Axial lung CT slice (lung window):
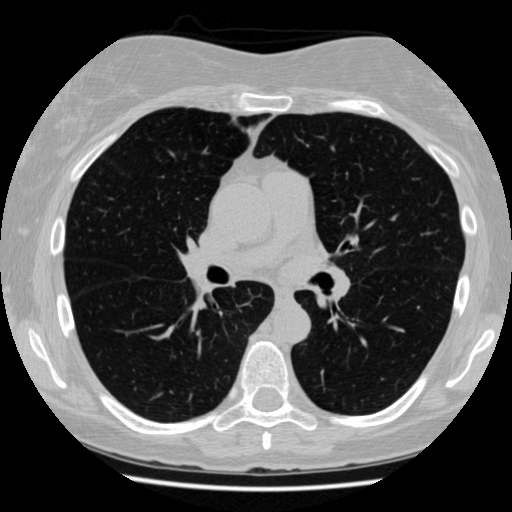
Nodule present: no